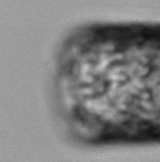
Label: Guinardia_flaccida